Interaction volume radius: 5 \u00c5
Interaction volume height: 10 \u00c5
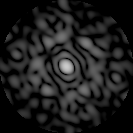
Disorder parameter: 0.8734